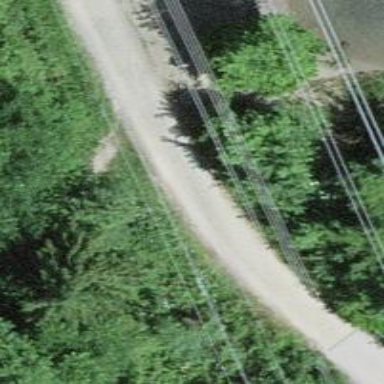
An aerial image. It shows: Track with fine gravel surface graded as grade 2.